Question: My problem is described in the picture below. I just want to set the label to be "..."-ed on the left side and not on the right since this is the more important part. As of the code I could show you how I set my label (but that shouldn't really matter):
'''
final Label directory = new Label();
directory.setText(selectedDirectory.getPath());
'''

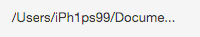
Answer: You can do
'''
directory.setStyle("-fx-text-overrun: leading-ellipsis;");
'''
or, in an external style sheet:
'''
.label {
-fx-text-overrun: leading-ellipsis ;
}
'''